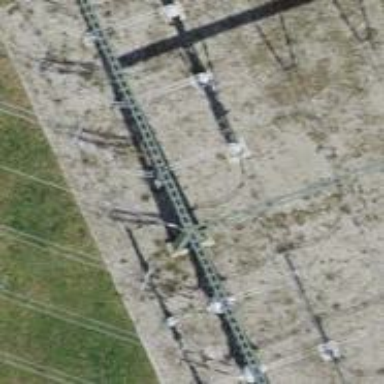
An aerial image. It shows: Insulator used in power systems.